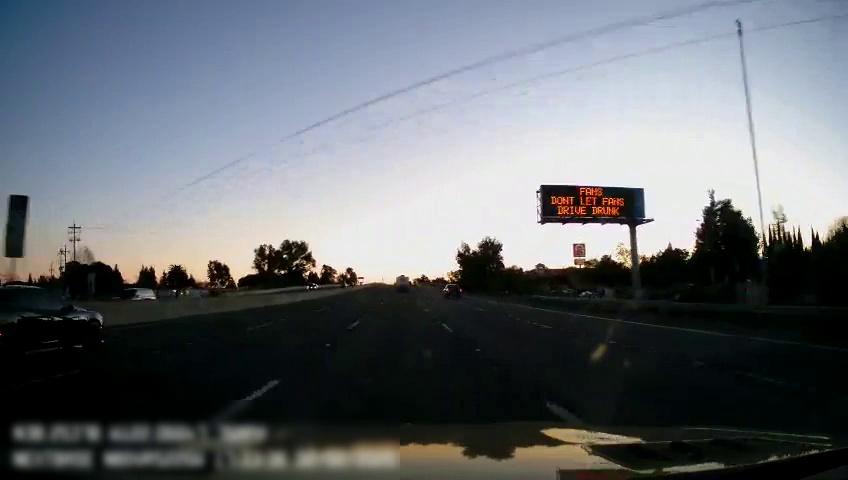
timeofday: Day
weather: Sunny
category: Drivable Space
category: Drivable Space
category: Vehicles | Van
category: Vehicles | Truck
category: Vehicles | Car
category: Vehicles | SUV
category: Vehicles | Car
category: Lanes | Current Lane
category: Lanes | Alternate Lane
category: Lanes | Alternate Lane
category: Lanes | Current Lane
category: Lanes | Alternate Lane
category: Lanes | Alternate Lane
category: Traffic | Signs